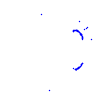
Particle: proton